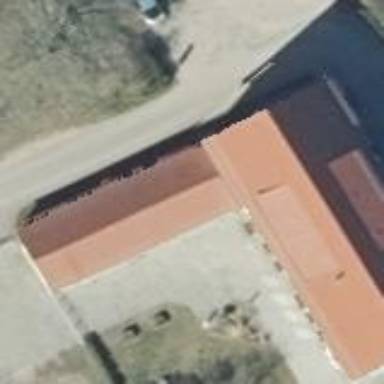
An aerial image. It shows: Commercial building.